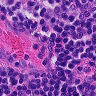
Metastatic tissue present: no